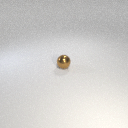
small brown metal sphere